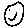
Label: smiley face